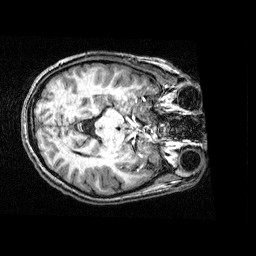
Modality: T1w
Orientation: axial